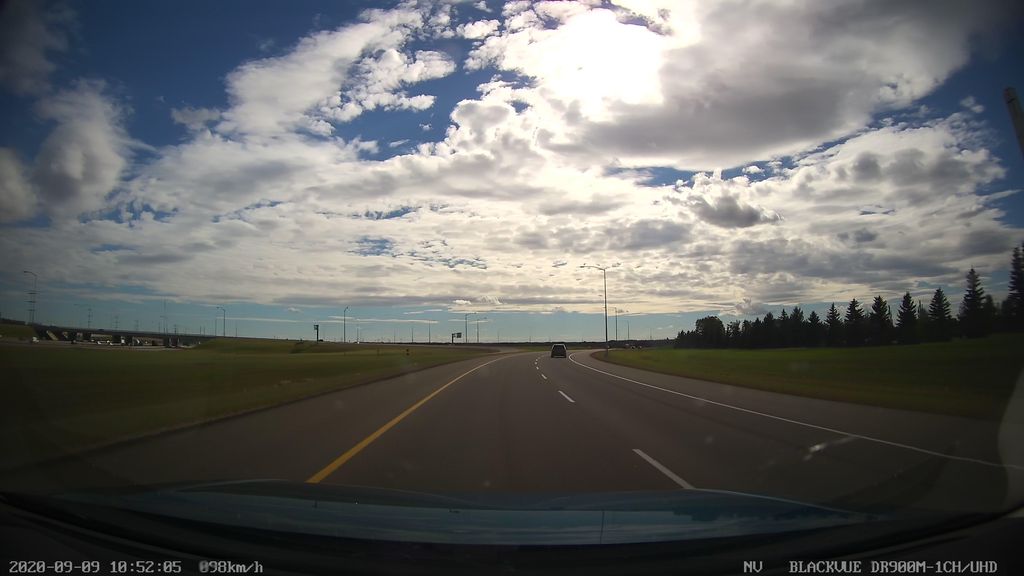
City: edmonton